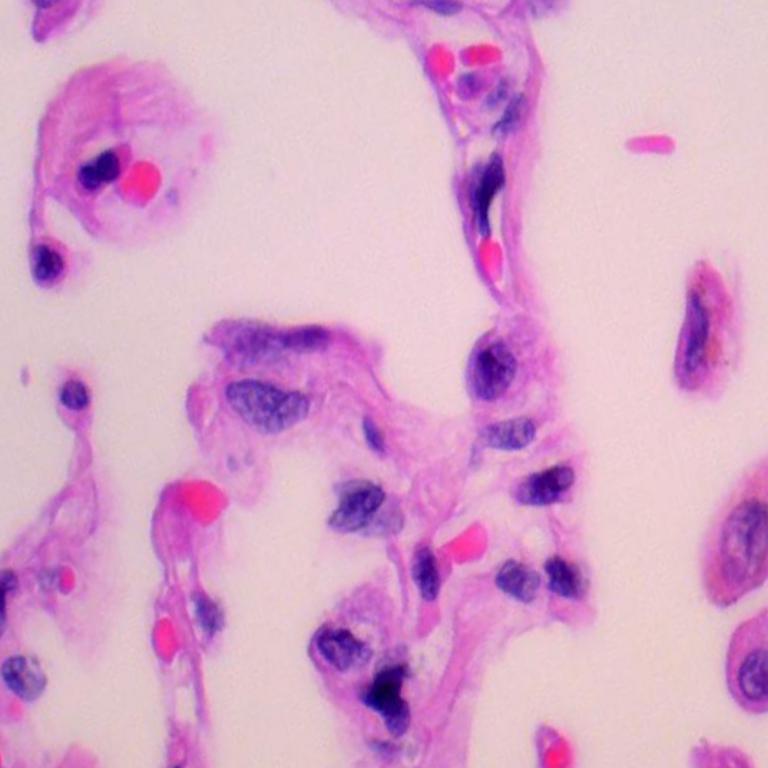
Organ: lung
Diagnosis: benign